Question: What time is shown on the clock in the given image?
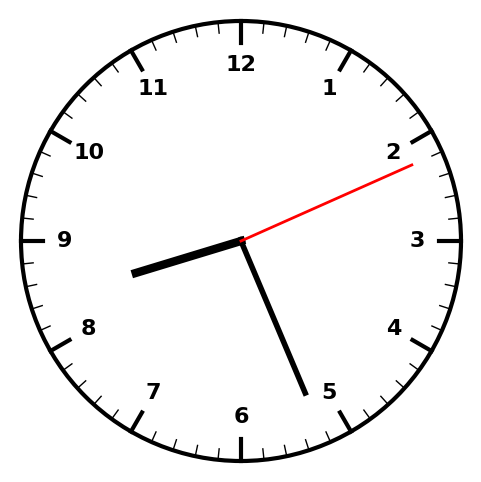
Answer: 08:26:11